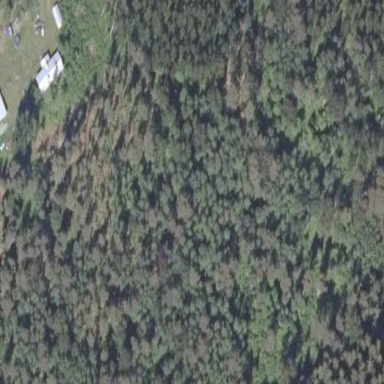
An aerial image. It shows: Forest area.